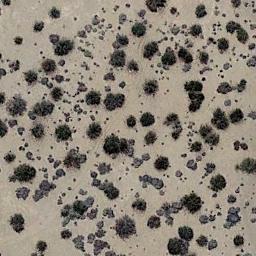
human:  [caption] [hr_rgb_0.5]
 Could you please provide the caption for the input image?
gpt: There are many different kinds of bushes make up the chaparral in the bare land .

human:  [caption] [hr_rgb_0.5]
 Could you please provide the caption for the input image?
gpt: Chaparral is evenly distributed on the sand .

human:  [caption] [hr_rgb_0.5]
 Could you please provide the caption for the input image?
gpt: Some chaparrals of different sizes grow in the desert .

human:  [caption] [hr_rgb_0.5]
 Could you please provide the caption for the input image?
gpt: There is a wood in this jungle .

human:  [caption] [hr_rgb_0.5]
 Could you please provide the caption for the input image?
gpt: The plants in the chaparral are about the same size .